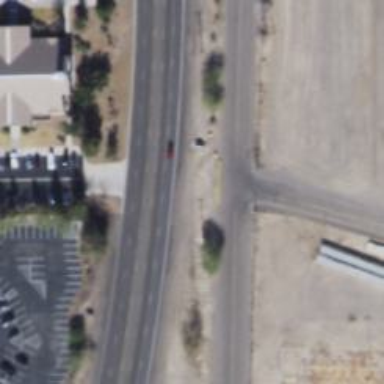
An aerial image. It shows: Trunk highway.